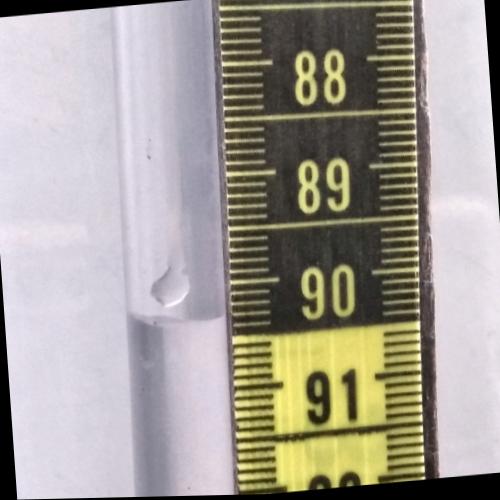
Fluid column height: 90.3 cm